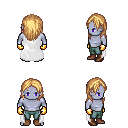
a pixel art fantasy rpg character, male body template, dark elf, purple skin, white cape, teal pants, light blonde long hairstyle, gold gloves, brown shoes, four views (front, back, left, right), 2x2 character sprite sheet, small pixel art, hard edges, no anti-aliasing